Question: I am using WinForms chart to visualize some data. I want x-axis gridlines at points specified by me. Please take a look at the following example.
'''
public partial class Form1: Form
{
public Form1()
{
InitializeComponent();
AddPoints();
}
public void AddPoints()
{
for (int i = 0; i <= 100; i++)
chart1.Series[0].Points.AddXY(i, i);
}
}
'''
In the chart you can see the grid lines for X-Axis appears at 19,39,59,79 and 99. But I want it in 0,15,45,65,90,100. You can clearly see the interval is not the same. So setting the interval is of no use. Is it possible to have grid lines in my own specified point?

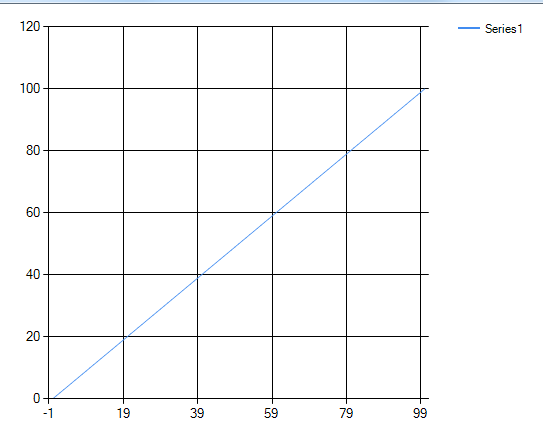
Answer: This is not possible with 'GridLines' as they will always be drawn at the fixed 'Interval' spacing. Here is an example of working around by drawing the lines in an 'xxxPaint' event..
First we declare a list of stop values for the 'GridLines' we want:
'''
List<double> stops = new List<double>();
'''
Then we prepare the chart:
'''
AddPoints();
ChartArea ca = chart1.ChartAreas[0];
ca.AxisX.Minimum = 0; // optional
ca.AxisX.MajorGrid.Enabled = false;
ca.AxisX.MajorTickMark.Enabled = false;
ca.AxisX.LabelStyle.Enabled = false;
stops.AddRange(new[] { 0, 15, 45, 50.5, 65, 90, 100 });
'''
Note that I have added ('50.5') to show how we can draw 'GridLines' even where not 'DataPoints' are!
Then we code the 'PostPaint' event:
'''
private void chart1_PostPaint(object sender, ChartPaintEventArgs e)
{
Graphics g = e.ChartGraphics.Graphics;
g.TextRenderingHint = System.Drawing.Text.TextRenderingHint.AntiAliasGridFit;
ChartArea ca = chart1.ChartAreas[0];
Font font = ca.AxisX.LabelStyle.Font;
Color col = ca.AxisX.MajorGrid.LineColor;
int padding = 10; // pad the labels from the axis
int y0 = (int)ca.AxisY.ValueToPixelPosition(ca.AxisY.Minimum);
int y1 = (int)ca.AxisY.ValueToPixelPosition(ca.AxisY.Maximum);
foreach (int sx in stops)
{
int x = (int)ca.AxisX.ValueToPixelPosition(sx);
using (Pen pen = new Pen(col))
g.DrawLine(pen, x, y0, x, y1);
string s = sx + "";
if (ca.AxisX.LabelStyle.Format != "")
s = string.Format(ca.AxisX.LabelStyle.Format, s);
SizeF sz = g.MeasureString(s, font, 999);
g.DrawString(s, font, Brushes.Black, (int)(x - sz.Width / 2) , y0 + padding);
}
'''
This is the result:
<URL>
Note that most of the code in the 'PostPaint' event is just preparation; the two actual drawing calls for the lines and the labels are ordinary 'GDI+' methods..
Note that I have added 'DataPoint' labels to every 10th point in the loop to show where we are:
'''
chart1.Series[0].Points.AddXY(i, i);
if (i%10 == 0) chart1.Series[0].Points[i].Label = "#VAL / #VALY";
'''